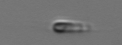
Label: flagellate_morphotype3